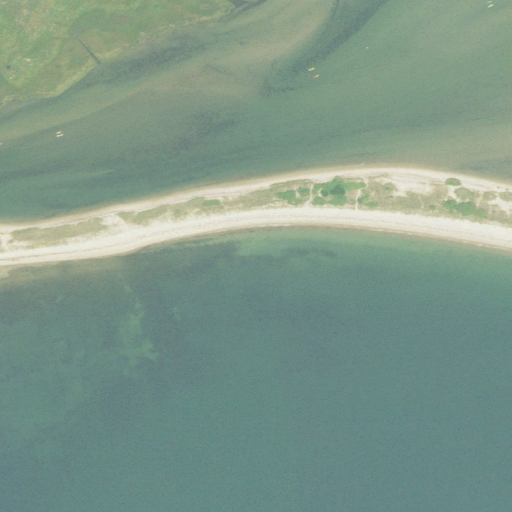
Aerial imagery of beach in Connecticut named Bushy Point Beach containing open water, barren land, herbaceous wetlands, and grassland